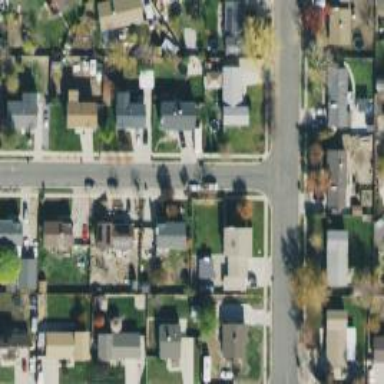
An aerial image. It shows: Neighborhood.